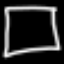
Label: square